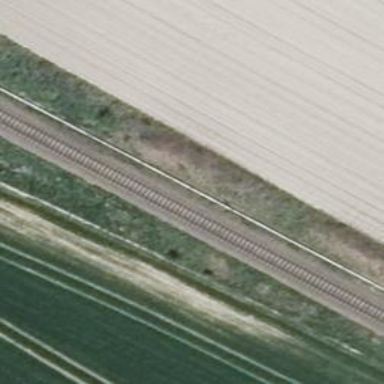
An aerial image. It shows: Railway signal.